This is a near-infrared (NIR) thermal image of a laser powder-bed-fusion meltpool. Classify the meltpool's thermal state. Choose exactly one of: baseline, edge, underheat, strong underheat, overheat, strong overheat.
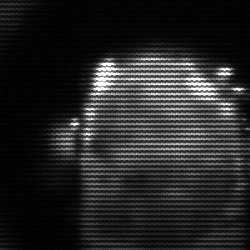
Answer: baseline